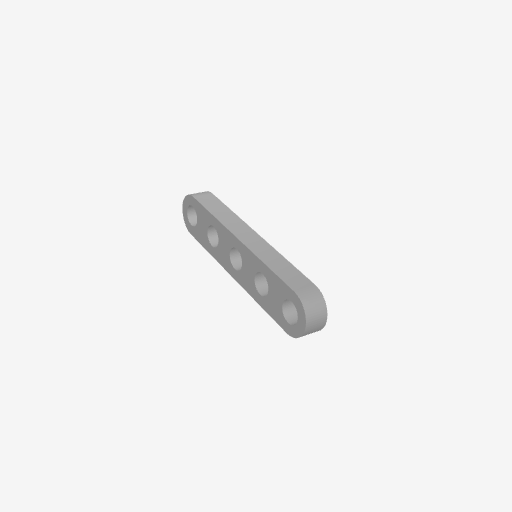
Part: FlatBeam5H